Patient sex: M
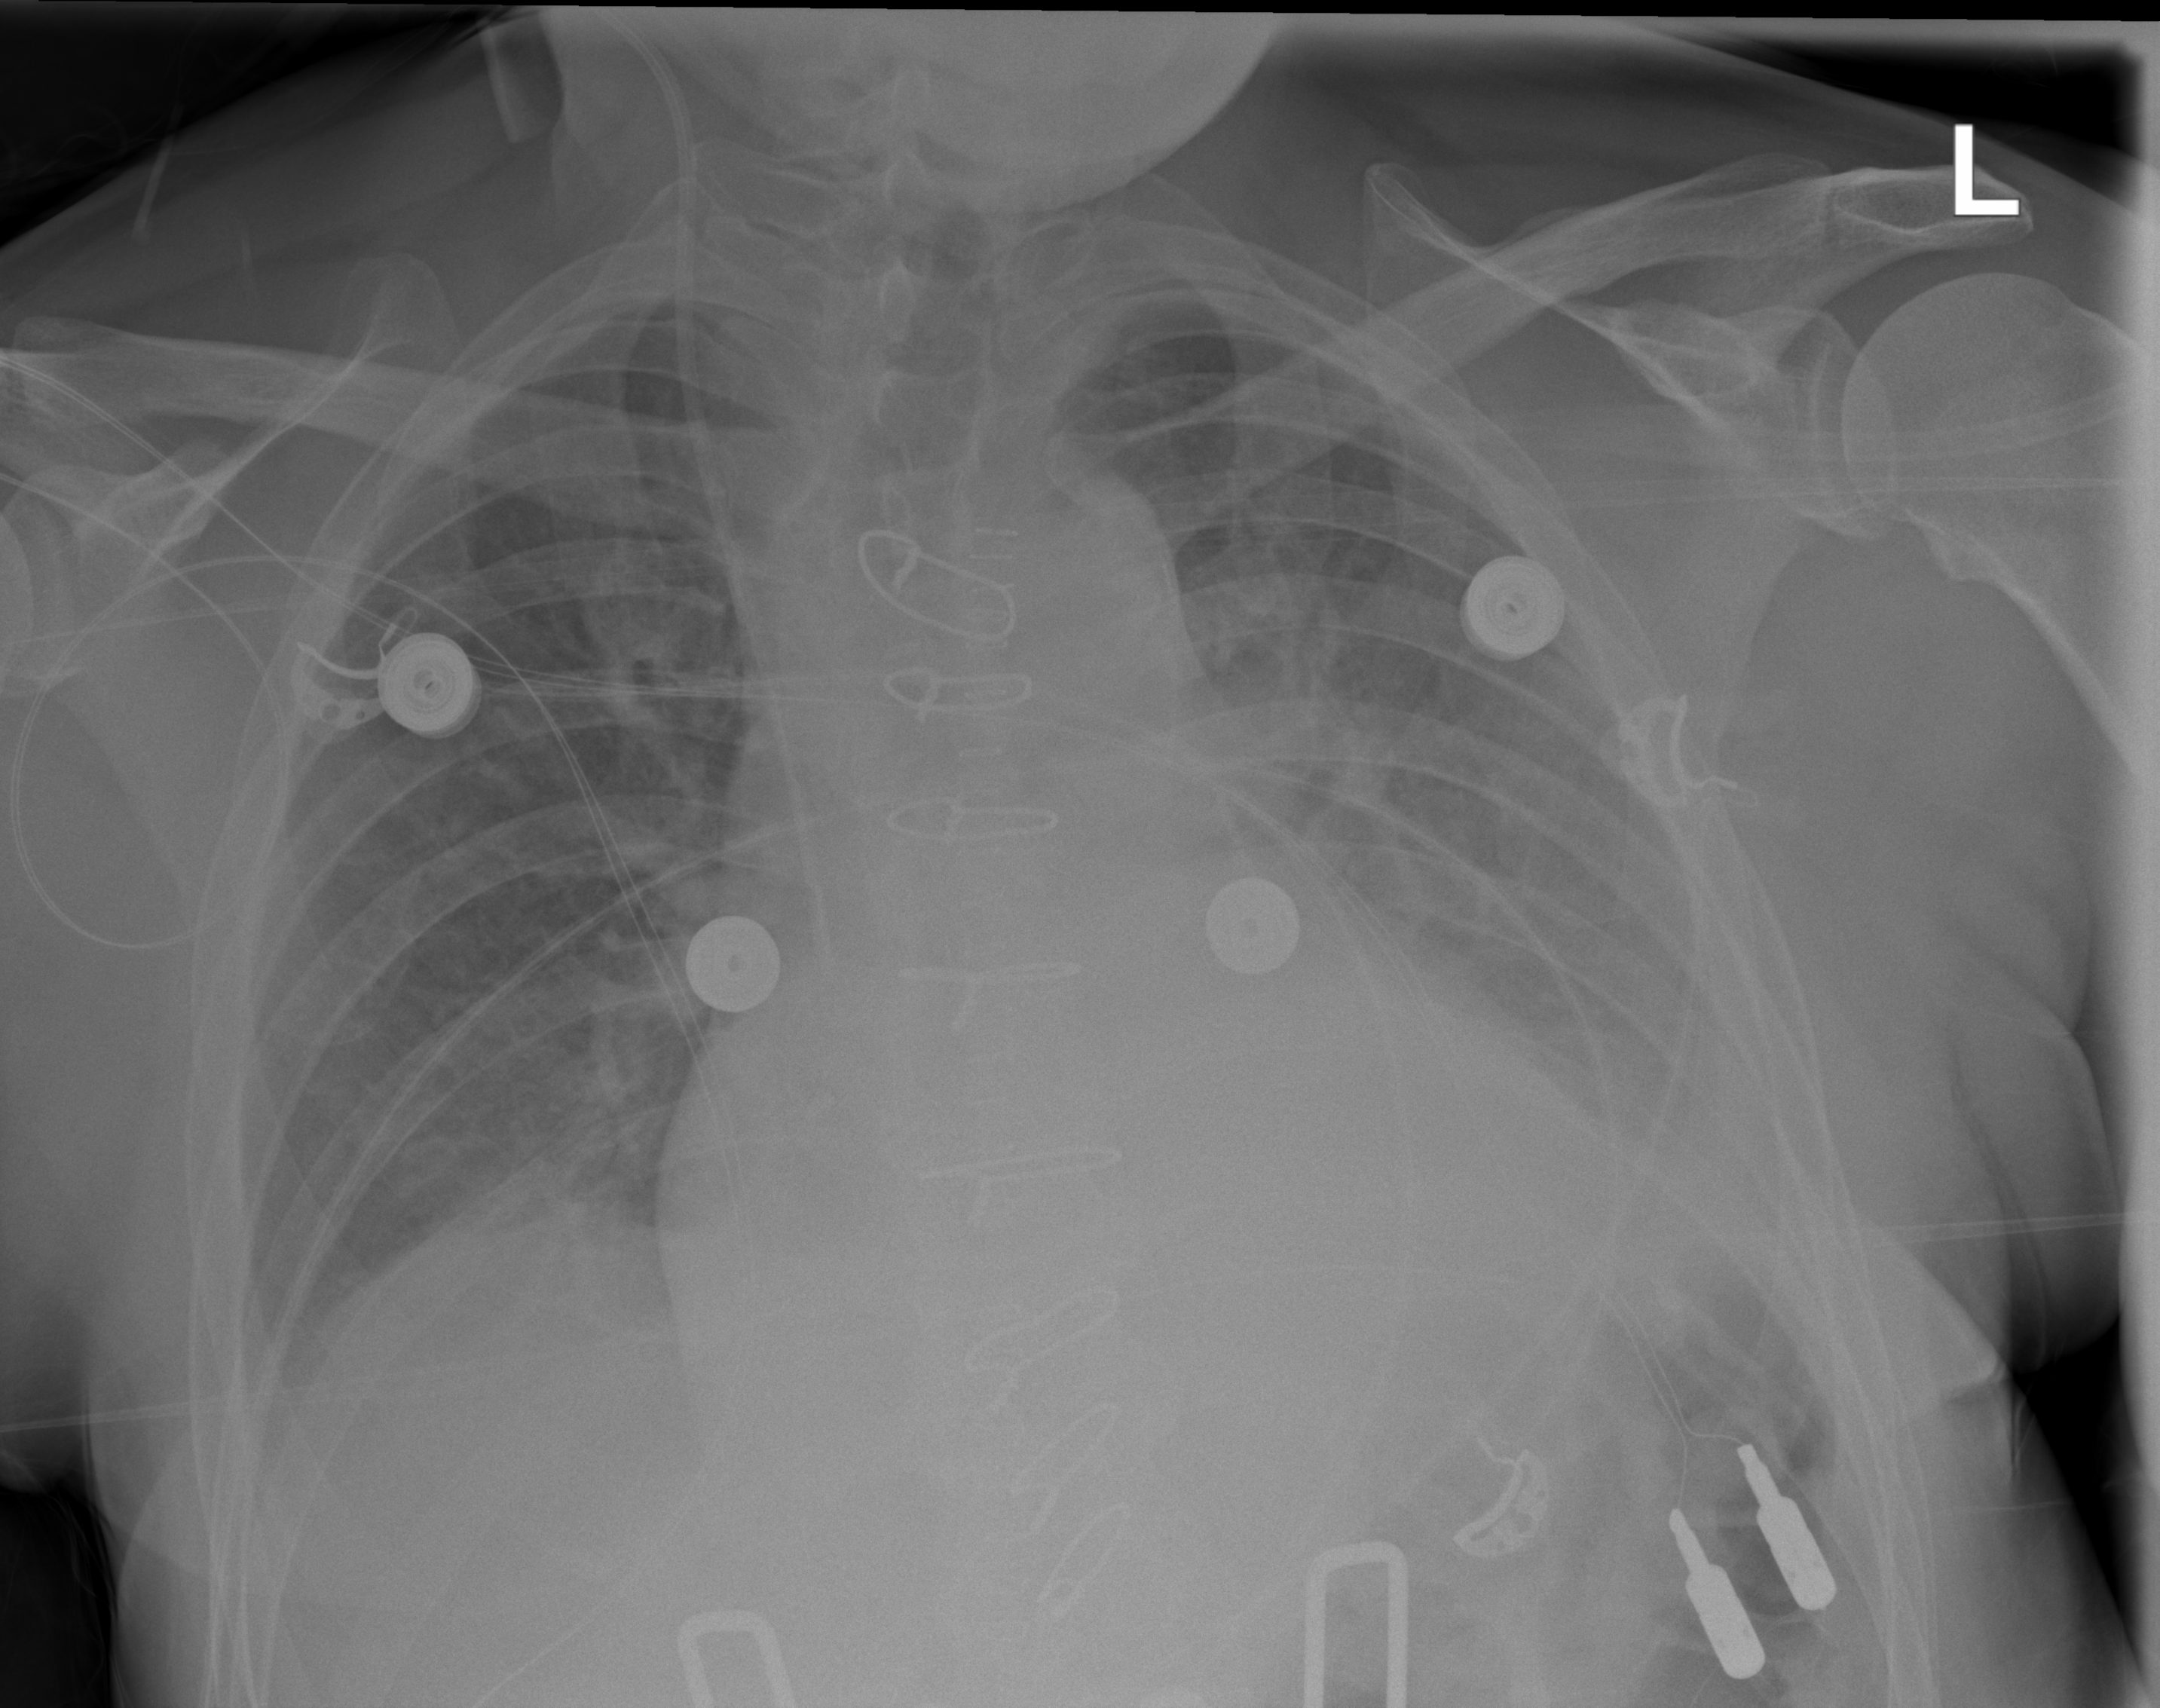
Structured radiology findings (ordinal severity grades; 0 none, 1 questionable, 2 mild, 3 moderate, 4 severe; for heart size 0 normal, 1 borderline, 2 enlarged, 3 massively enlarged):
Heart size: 0
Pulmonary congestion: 0
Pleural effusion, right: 2
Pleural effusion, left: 2
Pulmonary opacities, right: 0
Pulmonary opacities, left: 0
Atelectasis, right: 2
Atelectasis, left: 2